Question: I am using a custom font called KomikaTitle. In some cases the font appears cut off on the left in the first character. This doesn't happen when I use a native font such as Arial.
The following is the code I am using:
'''
scoreDisplayLabel = [CCLabelTTF labelWithString:@"0" dimensions:CGSizeMake(200,30) hAlignment:UITextAlignmentLeft fontName:@"KomikaTitle" fontSize:18];
scoreDisplayLabel.color = (ccc3(r,b,g));
[self addChild:scoreDisplayLabel z:2];
[scoreDisplayLabel setPosition:ccp(115,wins.height-73)];
'''
How do I prevent this from happening? I am attaching a screenshot of the issue.
I tried messing around as suggested in <URL>, but no luck.

Thanks guys!
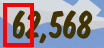
Answer: This maybe isn't a real answer, but I had the same problem with that font in an old cocos2d project I made. Just just added an extra space and a row.